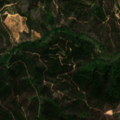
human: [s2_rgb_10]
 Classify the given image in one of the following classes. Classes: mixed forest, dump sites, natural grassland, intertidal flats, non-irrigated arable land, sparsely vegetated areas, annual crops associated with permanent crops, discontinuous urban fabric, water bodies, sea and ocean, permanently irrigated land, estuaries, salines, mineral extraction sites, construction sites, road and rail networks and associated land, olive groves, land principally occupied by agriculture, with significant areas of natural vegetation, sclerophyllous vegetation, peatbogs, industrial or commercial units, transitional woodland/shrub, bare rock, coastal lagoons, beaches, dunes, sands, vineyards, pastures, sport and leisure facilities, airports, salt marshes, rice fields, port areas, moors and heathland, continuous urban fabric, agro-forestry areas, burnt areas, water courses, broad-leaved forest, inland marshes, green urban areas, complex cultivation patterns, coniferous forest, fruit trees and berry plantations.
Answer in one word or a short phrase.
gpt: coniferous forest, mixed forest, transitional woodland/shrub